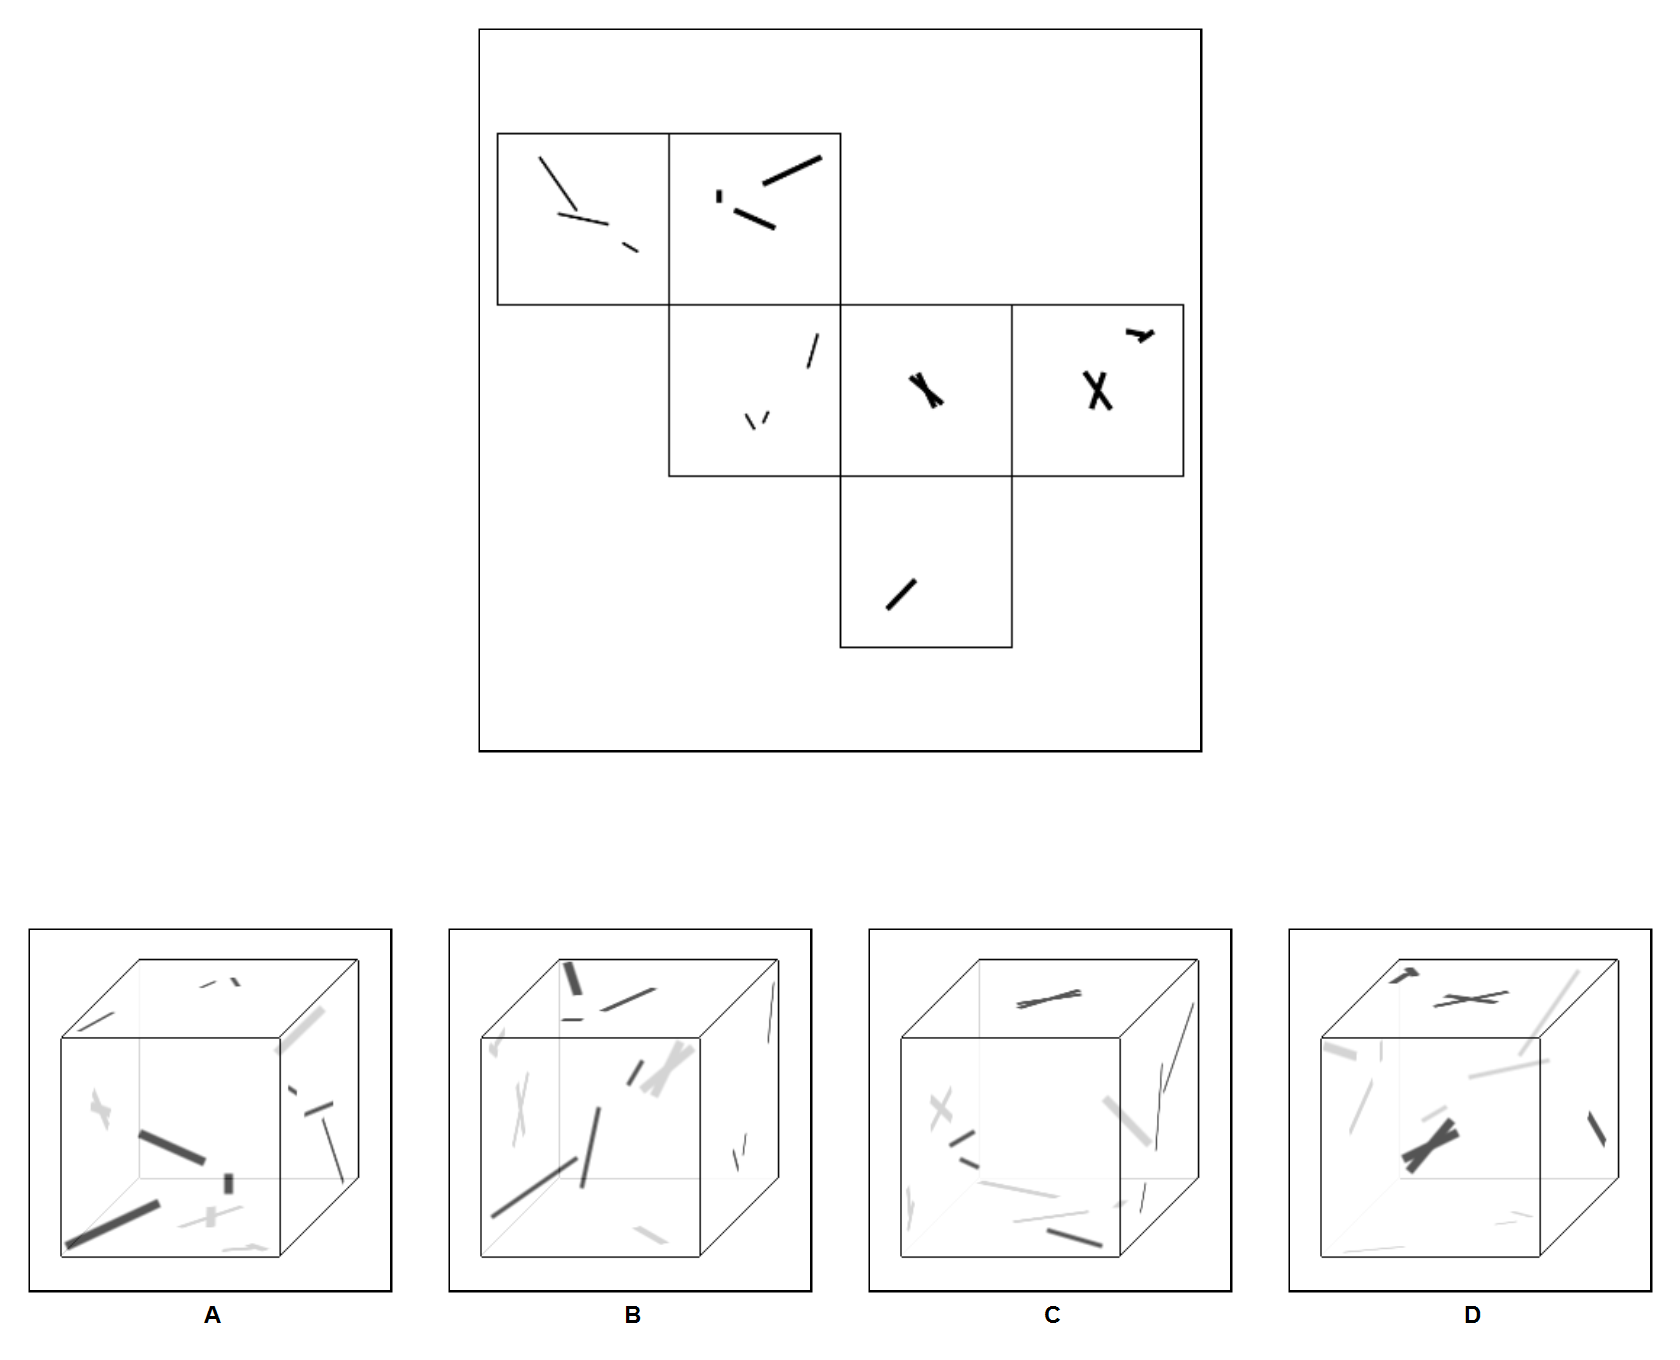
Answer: C